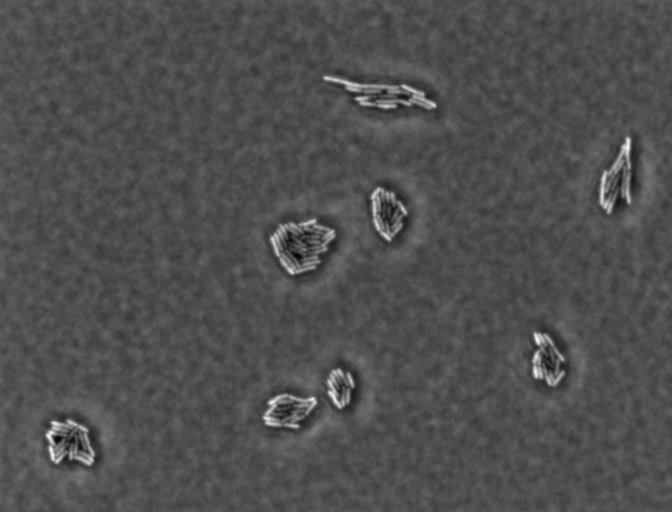
Salmonella enterica Enteritidis